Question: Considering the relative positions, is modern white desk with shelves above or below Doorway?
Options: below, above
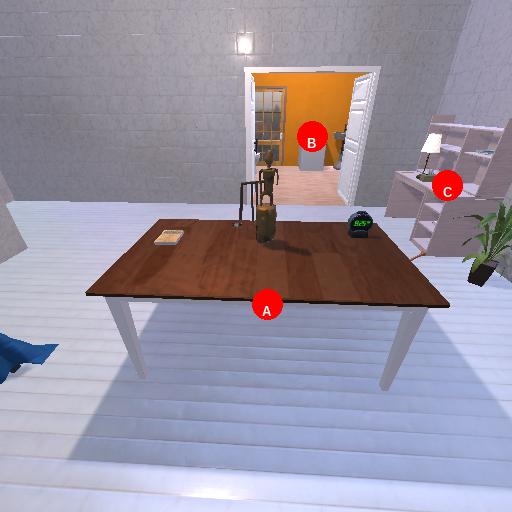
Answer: below